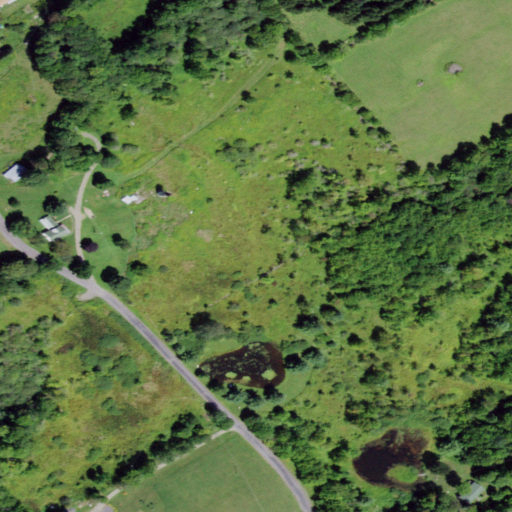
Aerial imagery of mountain in New York named Quaker Hill containing deciduous forest, pasture, open development, and evergreen forest